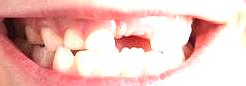
Condition: hypodontia